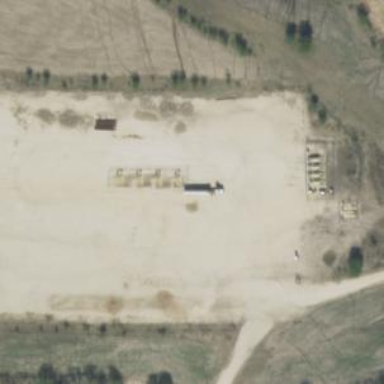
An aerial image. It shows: Petroleum well.